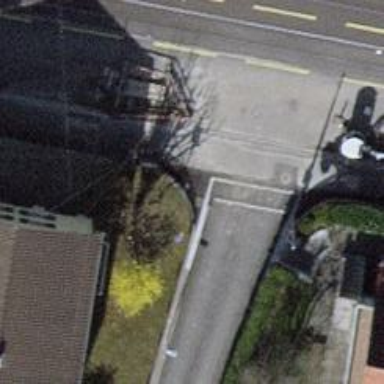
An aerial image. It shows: Unmarked crossing with traffic calming table.